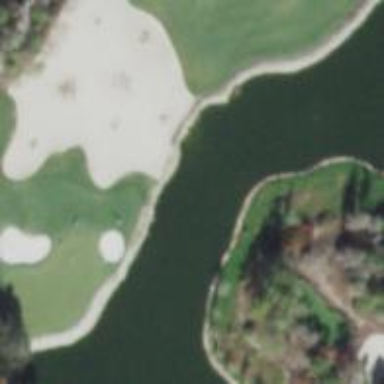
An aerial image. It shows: Sand bunker on golf course.